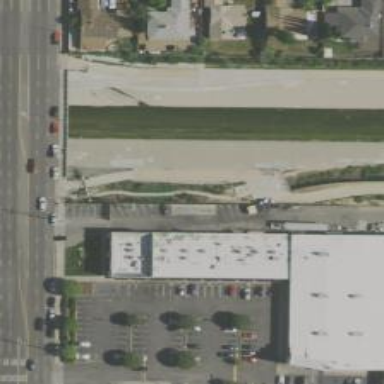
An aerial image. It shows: Footway.